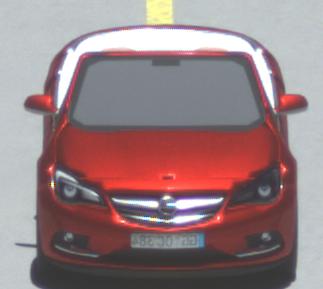
Make: Opel
Model: Cascada 1.4 Turbo
Detailed model: Cascada
Model produced from: 2013/03
Model produced until: 2015/01
Doors: 2
Color: red
Road condition: wet road
Daytime: midday
Contrast: high contrast